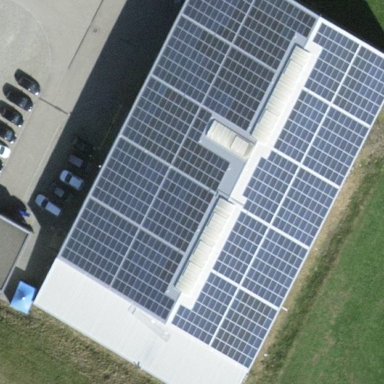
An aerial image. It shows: Solar power generator utilizing photovoltaic technology with solar photovoltaic panels.